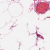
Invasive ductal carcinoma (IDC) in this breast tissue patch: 0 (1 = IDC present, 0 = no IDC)